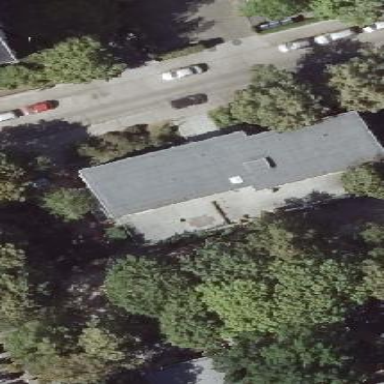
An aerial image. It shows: Kindergarten building with flat roof.